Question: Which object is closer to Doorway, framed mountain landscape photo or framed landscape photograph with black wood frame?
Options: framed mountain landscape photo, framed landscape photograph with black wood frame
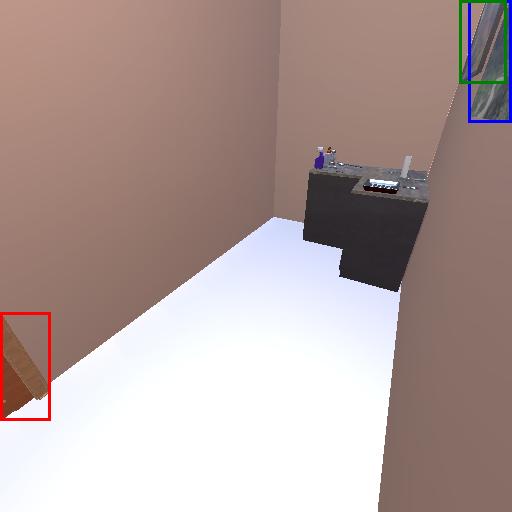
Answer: framed mountain landscape photo